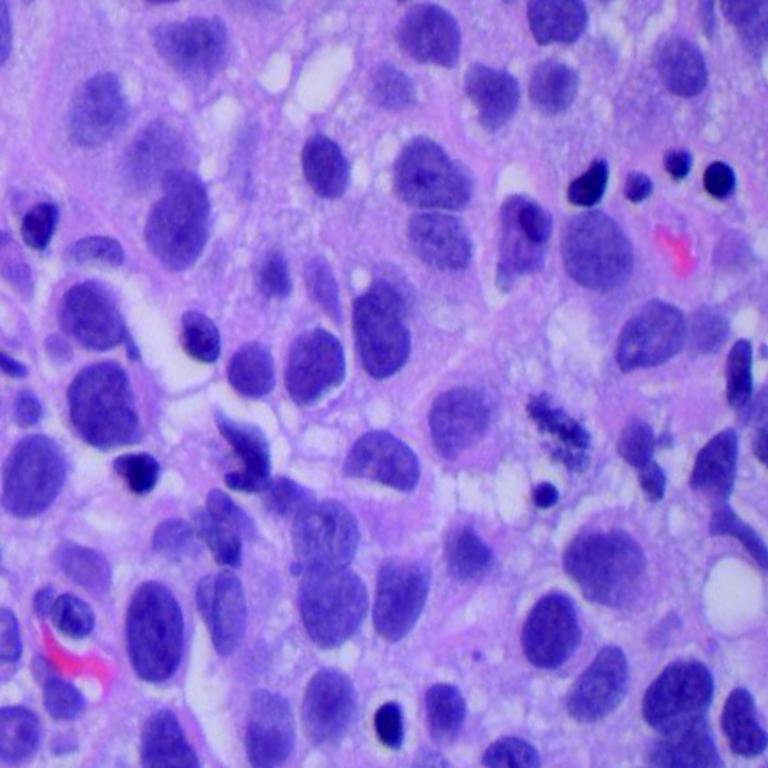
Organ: lung
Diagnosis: squamous carcinomas